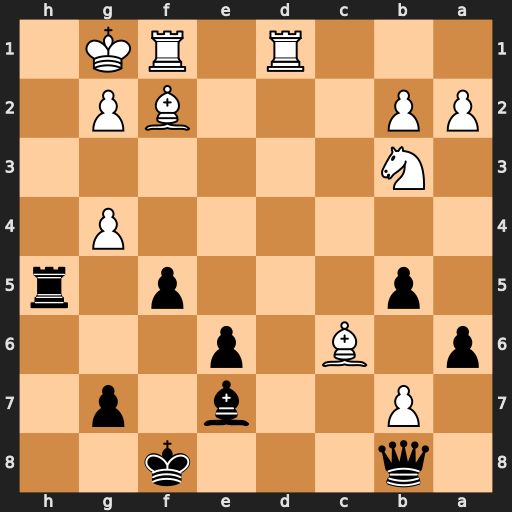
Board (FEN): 1q3k2/1P2b1p1/p1B1p3/1p3p1r/6P1/1N6/PP3BP1/3R1RK1
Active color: b
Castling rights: -
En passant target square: -
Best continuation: Qh2#